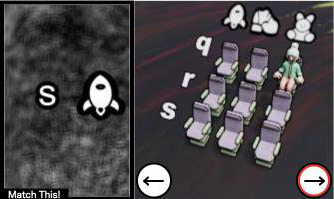
Task: seats
Answer: no